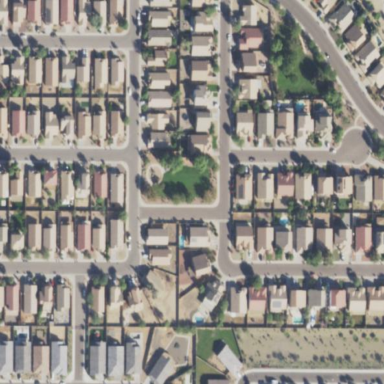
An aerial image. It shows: Single-family residential area.